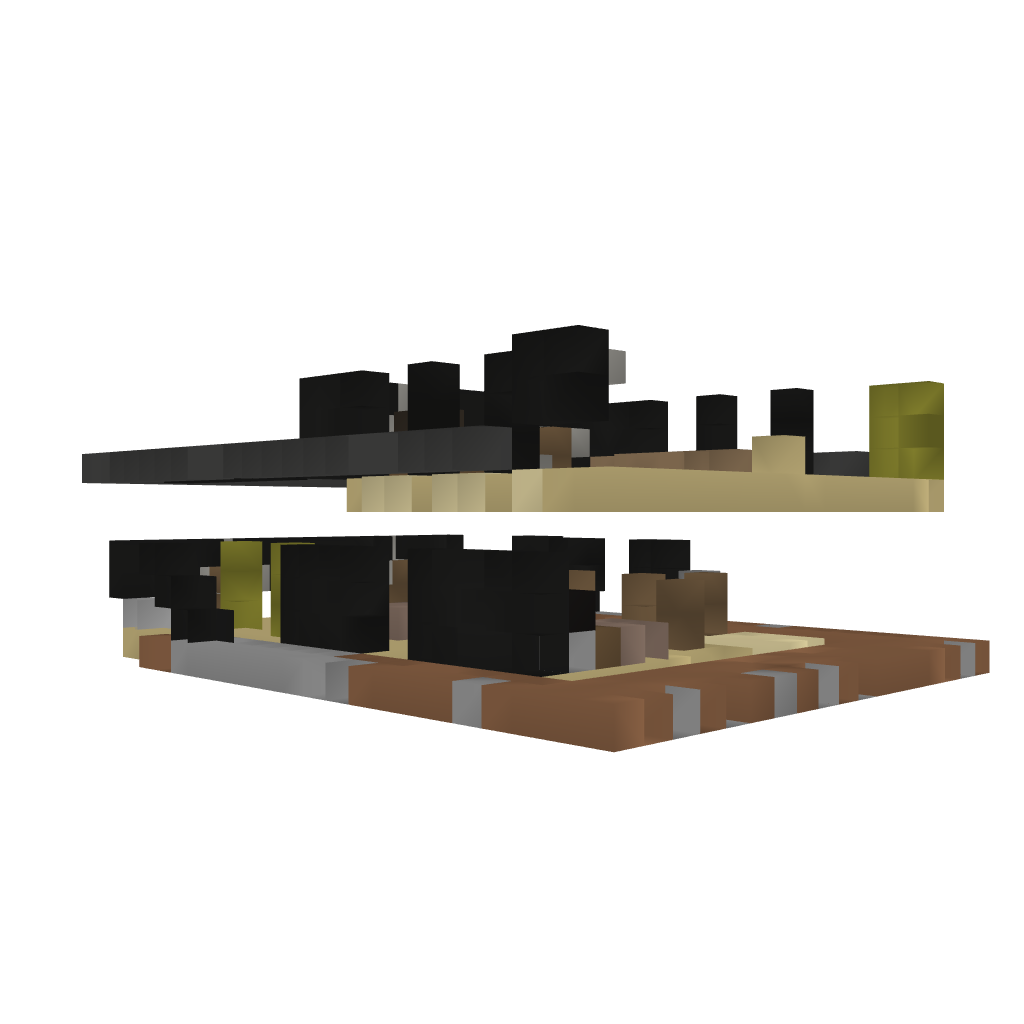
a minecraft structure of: S-Shaped House - Furnished